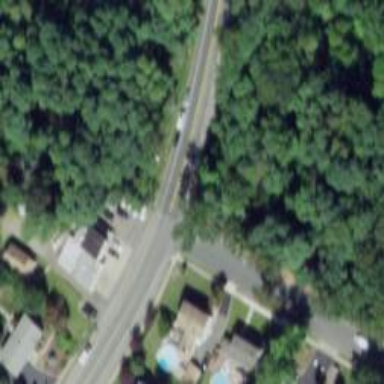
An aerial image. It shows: Residential road with sidewalk on the left.